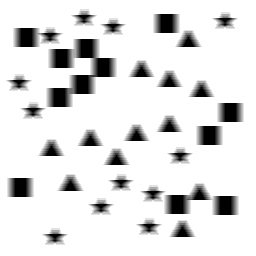
Squares: 12
Triangles: 12
Stars: 12
Total shapes: 36